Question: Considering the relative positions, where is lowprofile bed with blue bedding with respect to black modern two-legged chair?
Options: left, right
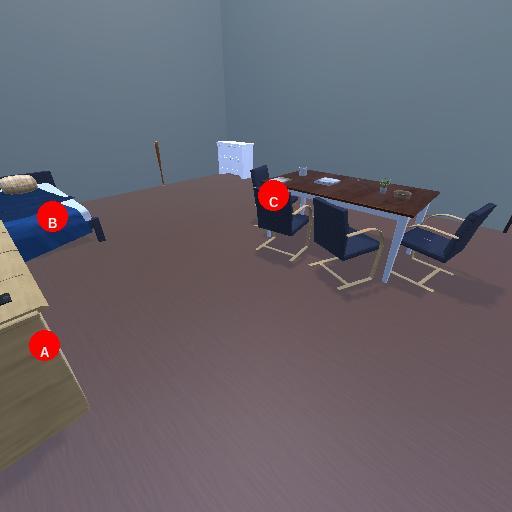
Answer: left